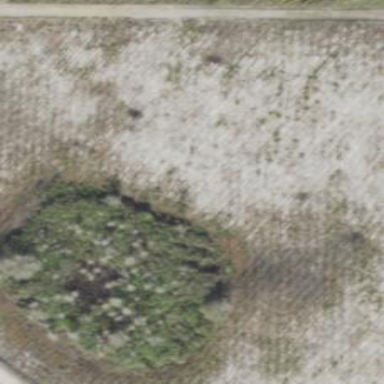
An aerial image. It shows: Swamp in wetland area.